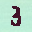
Label: 3